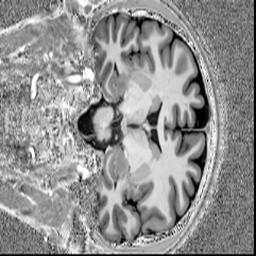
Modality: T1w
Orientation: coronal
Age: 26
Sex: male
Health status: healthy
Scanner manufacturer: siemens
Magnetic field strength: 7 T
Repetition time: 4.3 s
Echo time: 0.00227 s